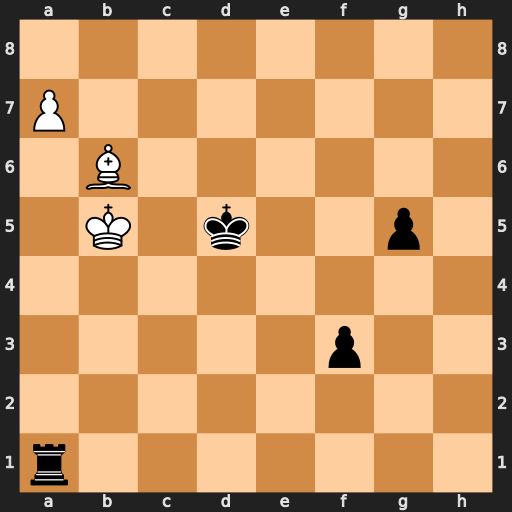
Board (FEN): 8/P7/1B6/1K1k2p1/8/5p2/8/r7
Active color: w
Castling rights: -
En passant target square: -
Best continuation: Ba5 Rxa5+ Kxa5 Kd4 a8=Q